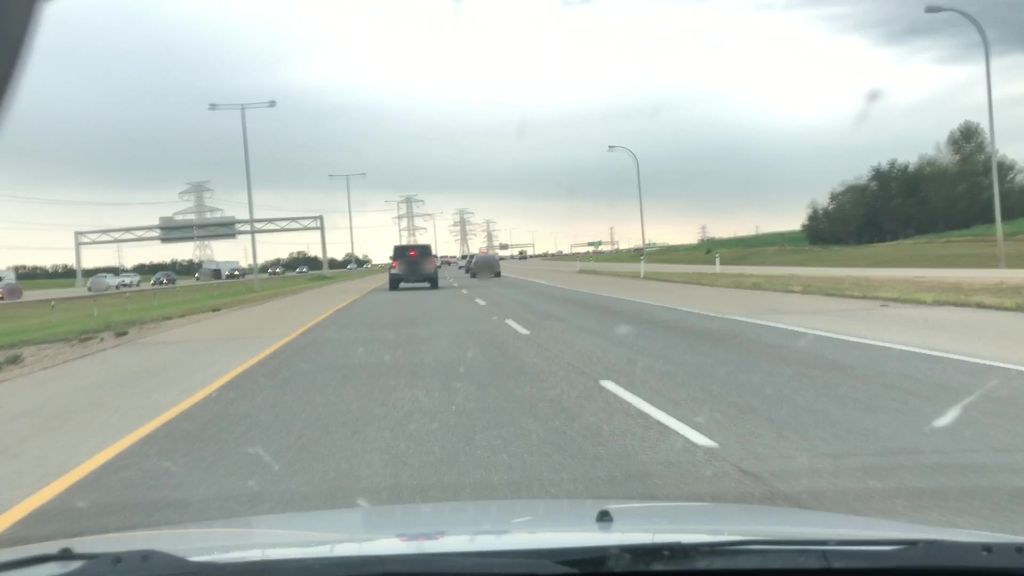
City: edmonton